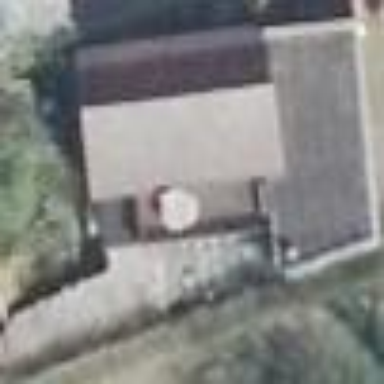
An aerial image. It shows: Shed building.